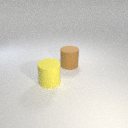
large yellow rubber cylinder to the left of large brown rubber cylinder